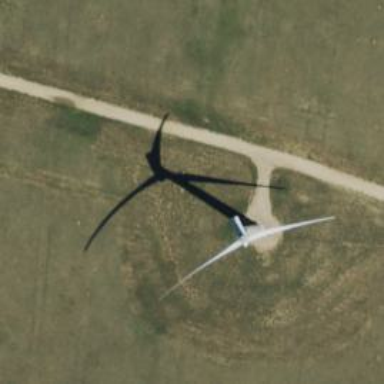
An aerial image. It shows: Wind generator with horizontal axis. The generator is wind turbine.